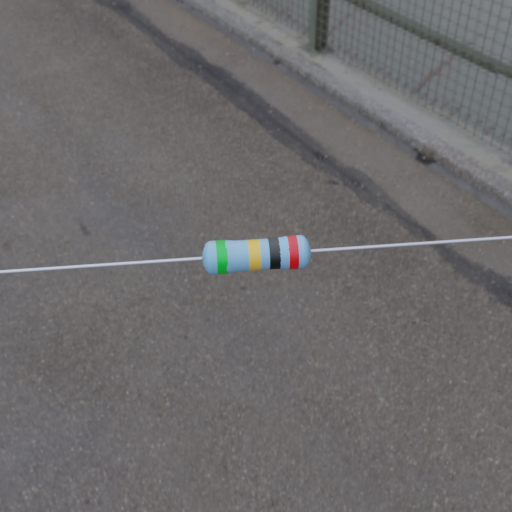
Resistor colour bands (in order): green, gold, black, red